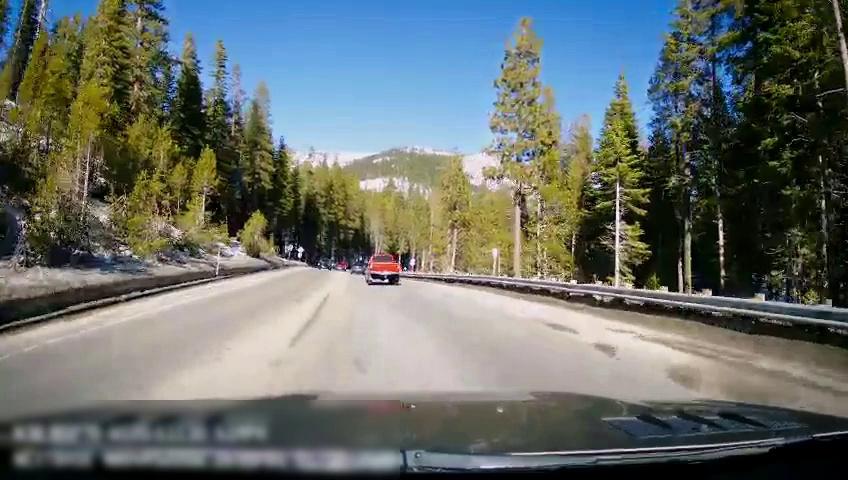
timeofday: Day
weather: Sunny
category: Drivable Space
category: Vehicles | Truck
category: Vehicles | Car
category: Vehicles | Truck
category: Vehicles | SUV